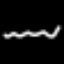
Label: squiggle